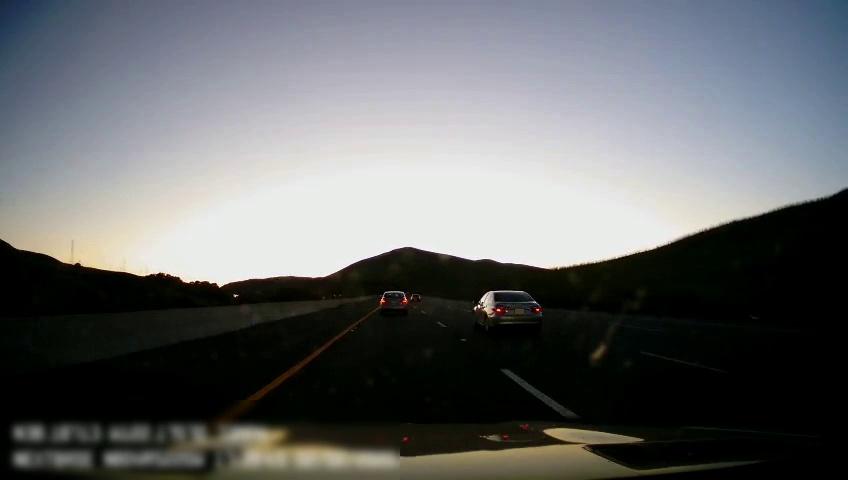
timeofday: Day
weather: Sunny
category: Drivable Space
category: Vehicles | Car
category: Vehicles | Car
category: Vehicles | Car
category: Lanes | Alternate Lane
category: Lanes | Current Lane
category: Lanes | Current Lane
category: Lanes | Alternate Lane
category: Lanes | Alternate Lane